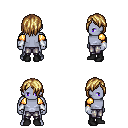
a pixel art fantasy rpg character, male body template, dark elf, purple skin, gold arm armor, metal pants, blonde bangs hairstyle, white cloth bracers, black shoes, four views (front, back, left, right), 2x2 character sprite sheet, small pixel art, hard edges, no anti-aliasing